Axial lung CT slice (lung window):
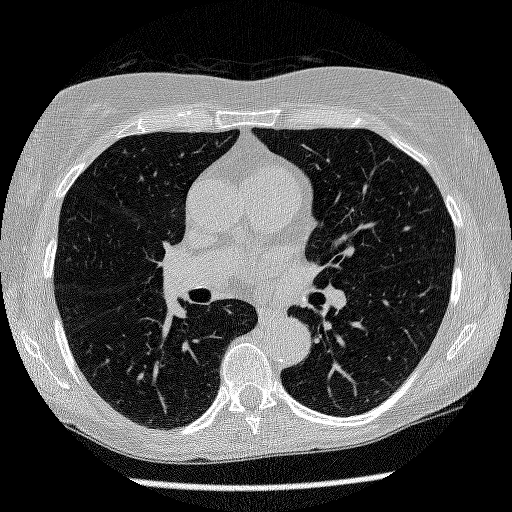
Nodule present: no